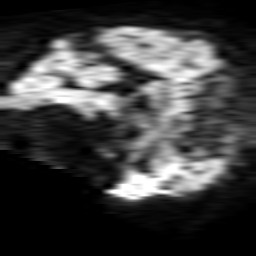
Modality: TRACE
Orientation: sagittal
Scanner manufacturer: philips
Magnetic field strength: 1.5 T
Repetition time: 4.607 s
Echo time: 0.07871 s